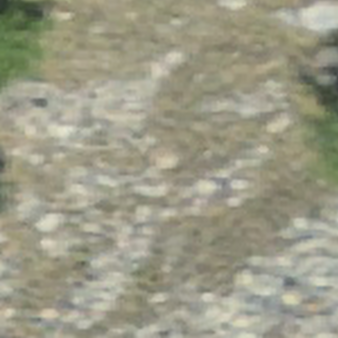
Label: other